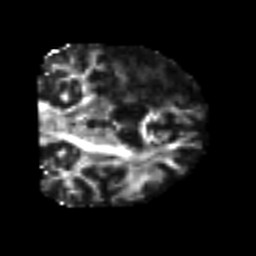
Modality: FA
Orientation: coronal
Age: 64
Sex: male
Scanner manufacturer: siemens
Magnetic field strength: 3 T
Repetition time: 4.999 s
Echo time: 0.07946 s